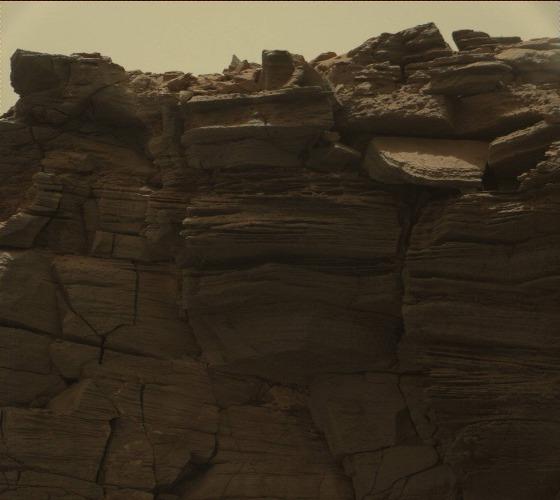
Terrain classes present: Bedrock, Shadow, Sky / Distant Mountains